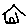
Label: house